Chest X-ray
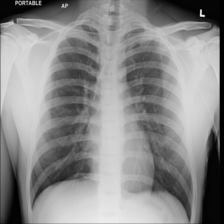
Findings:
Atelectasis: negative
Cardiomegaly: negative
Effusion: negative
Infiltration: negative
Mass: negative
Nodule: negative
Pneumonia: negative
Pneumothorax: negative
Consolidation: negative
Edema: negative
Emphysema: negative
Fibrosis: negative
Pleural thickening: negative
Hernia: negative